Field crop: maize
Growth stage: 1
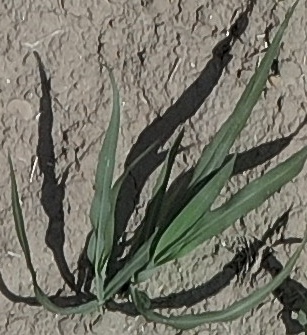
Species: sorghum